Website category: book
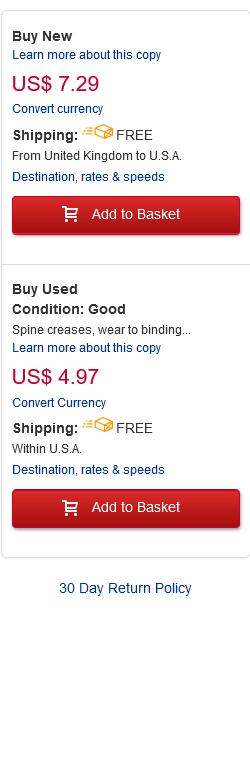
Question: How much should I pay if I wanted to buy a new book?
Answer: US$ 7.29

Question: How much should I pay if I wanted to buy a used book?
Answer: US$ 4.97

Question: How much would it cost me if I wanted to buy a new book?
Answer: US$ 7.29

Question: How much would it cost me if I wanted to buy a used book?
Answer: US$ 4.97

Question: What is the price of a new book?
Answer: US$ 7.29

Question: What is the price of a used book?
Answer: US$ 4.97

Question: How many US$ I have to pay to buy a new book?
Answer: US$ 7.29

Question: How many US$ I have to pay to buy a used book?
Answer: US$ 4.97

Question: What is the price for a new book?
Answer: US$ 7.29

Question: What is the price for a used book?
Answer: US$ 4.97

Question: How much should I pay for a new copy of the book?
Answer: US$ 7.29

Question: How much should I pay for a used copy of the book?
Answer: US$ 4.97

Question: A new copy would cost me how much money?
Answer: US$ 7.29

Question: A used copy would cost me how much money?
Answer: US$ 4.97

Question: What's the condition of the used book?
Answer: Good

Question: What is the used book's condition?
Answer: Good

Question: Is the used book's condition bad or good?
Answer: Good

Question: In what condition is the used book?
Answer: Good

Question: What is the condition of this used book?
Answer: Good

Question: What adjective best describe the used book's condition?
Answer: Good

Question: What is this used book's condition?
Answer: Good

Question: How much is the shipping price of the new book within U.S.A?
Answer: FREE

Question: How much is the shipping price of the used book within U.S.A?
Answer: FREE

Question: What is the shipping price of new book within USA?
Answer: FREE

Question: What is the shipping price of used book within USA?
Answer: FREE

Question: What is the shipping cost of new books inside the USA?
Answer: FREE

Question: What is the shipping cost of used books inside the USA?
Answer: FREE

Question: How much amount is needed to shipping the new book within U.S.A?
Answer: FREE

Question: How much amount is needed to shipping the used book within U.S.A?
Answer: FREE

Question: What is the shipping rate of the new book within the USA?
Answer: FREE

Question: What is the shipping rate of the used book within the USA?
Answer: FREE

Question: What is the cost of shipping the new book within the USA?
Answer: FREE

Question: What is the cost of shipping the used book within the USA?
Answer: FREE

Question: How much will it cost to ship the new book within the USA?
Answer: FREE

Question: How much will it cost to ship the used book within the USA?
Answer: FREE